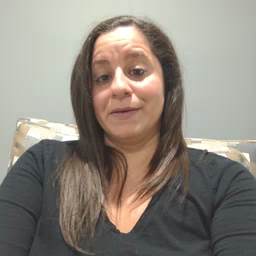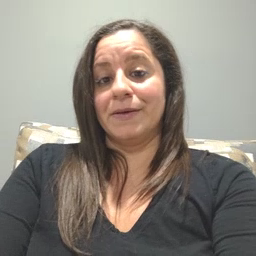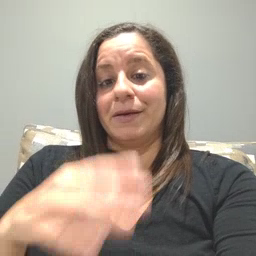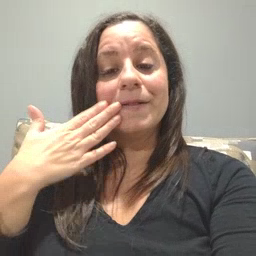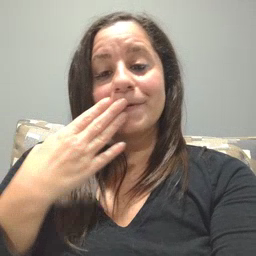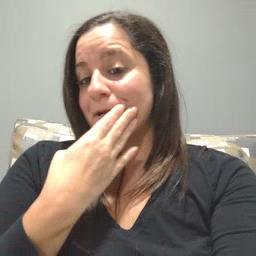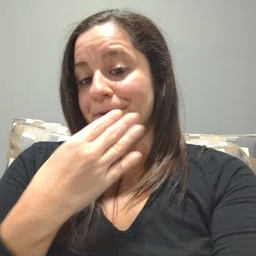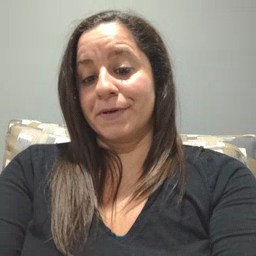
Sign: napkin